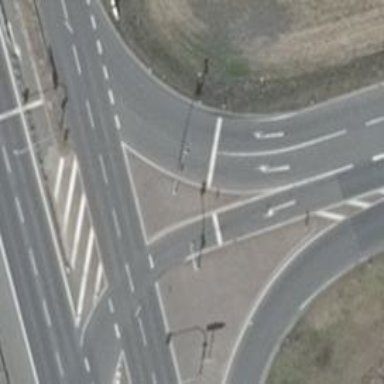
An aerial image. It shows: Road with traffic signals.